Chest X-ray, AP view. Patient: 61 years old, sex F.
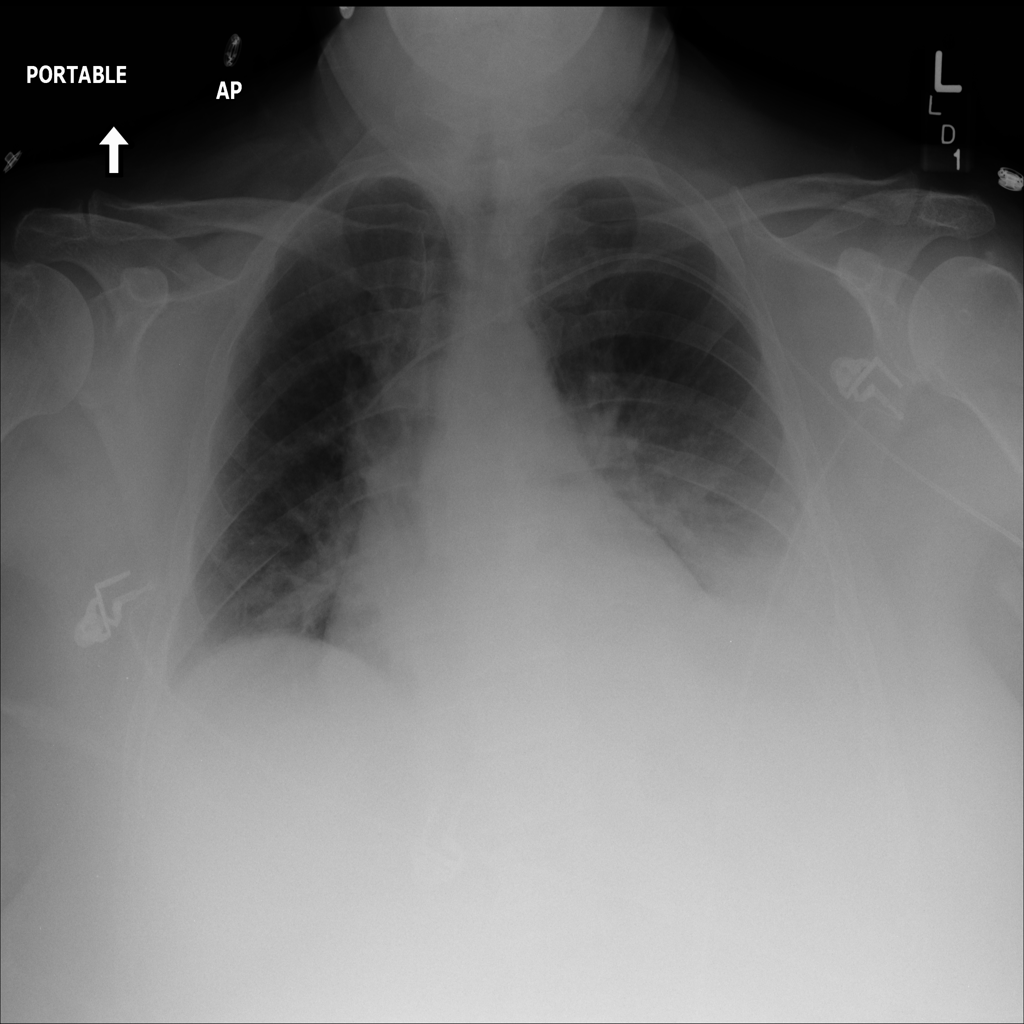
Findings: Atelectasis